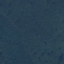
Label: Forest